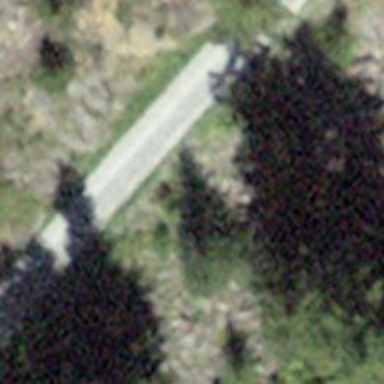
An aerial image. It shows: Unclassified road with gravel surface.